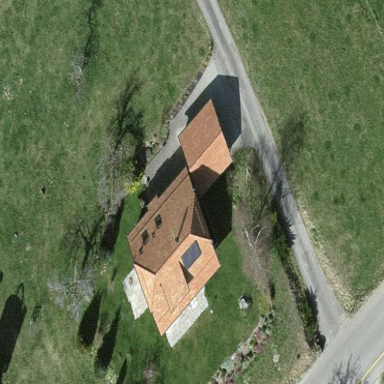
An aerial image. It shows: Simple and straightforward house.